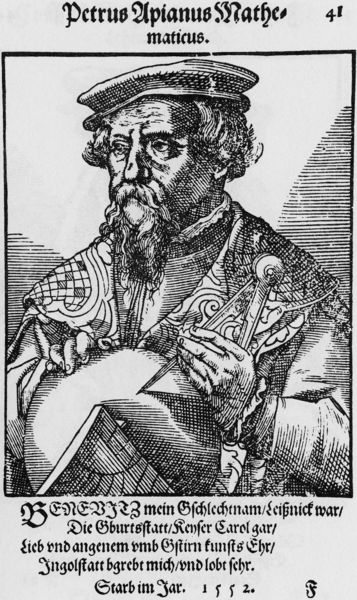
Titel: Bildnis des Petrus Apianus
Künstler: Tobias Stimmer
Institution: (Seriendruck)
Schlagwörter: hand, himmel, mann, umhang, finger, hut, mund, nase, profil, schwarz, stirn, weiss, zeichnung, blick, tuch, ball, ornament, bart, hemd, kappe, mütze, arme, augen, falten, kragen, rahmen, tod, vollbart, bildnis, hände, portrait, porträt, erde, haare, mantel, reich, locken, renaissance, deutschland, holzschnitt, schrift, seitlich, papier, stab, grafik, graphik, tafel, inschrift, verzierung, deutsch, buch, scheibe, druck, schraffur, holzstich, stich, seite, text, kugel, künste, wissenschaftler, buchdruck, heft, karte, mittelalter, forscher, gelehrter, dürer, urkunde, kupferstich, globus, petrus, fraktur, letter, sütterlin, wissenschaft, andenken, winkel, latein, mathematik, vermessung, zirkel, philosophie, kopernikus, versalie, astronom, geograph, ingolstadt, mathematiker, mathe, schlter, peter apian, mein, starb, tetxt, kepler, n, todestafel, 16. jahrhundert, todesanzeige, peter appian, 1552, petrus upianus, apian, vorwort, ingolstatt, seite 41, ingoldstadt, geologe, hummanismus